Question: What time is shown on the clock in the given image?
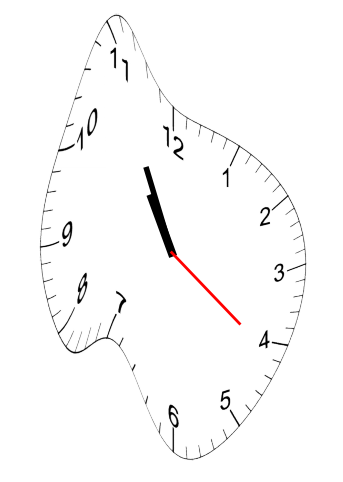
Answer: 10:55:21